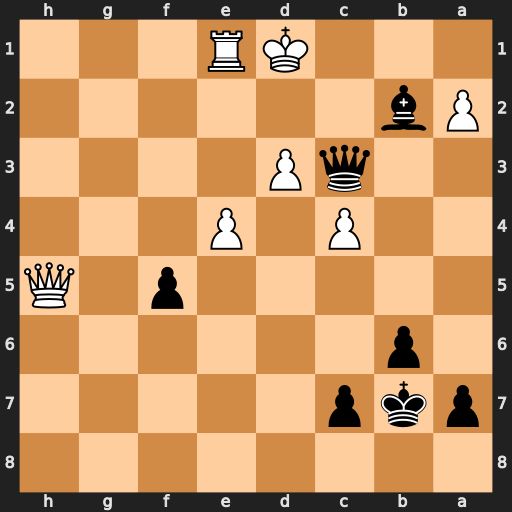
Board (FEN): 8/pkp5/1p6/5p1Q/2P1P3/2qP4/Pb6/3KR3
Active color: b
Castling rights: -
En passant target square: -
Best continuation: Qxd3#